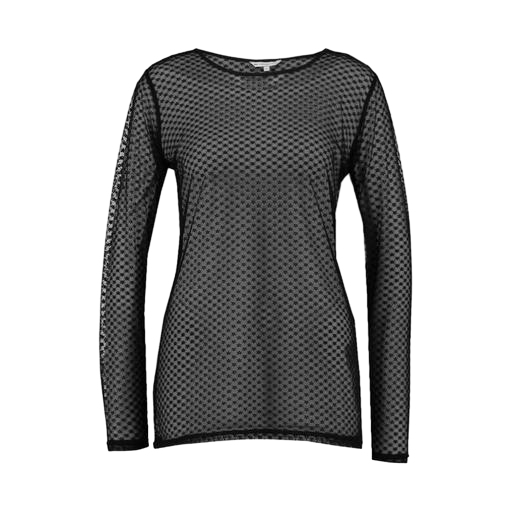
long sleeved sheer t-shirt, black mesh top, sheer mesh t-shirt, white background